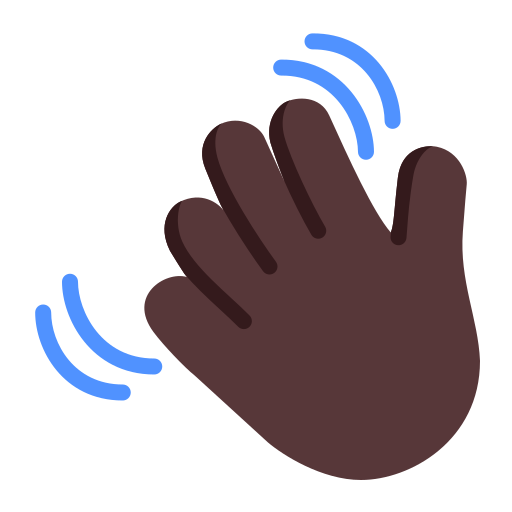
waving hand flat dark